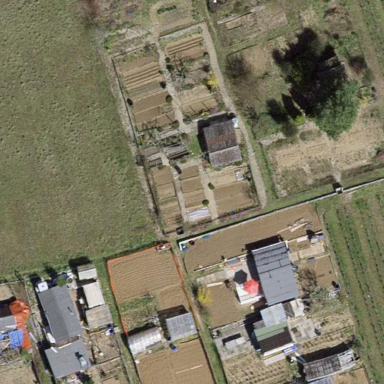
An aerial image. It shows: Area designated for allotments.